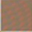
Piece: xx